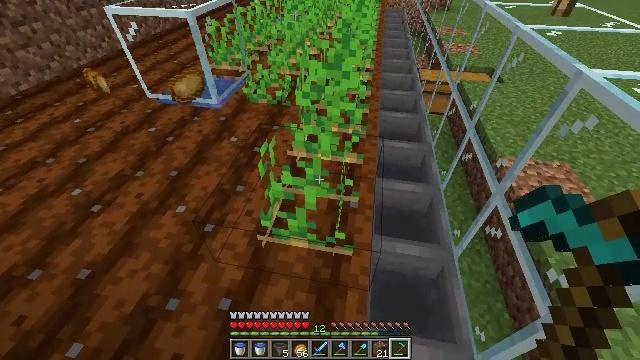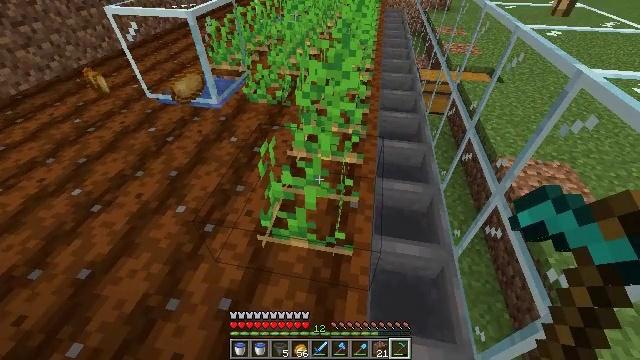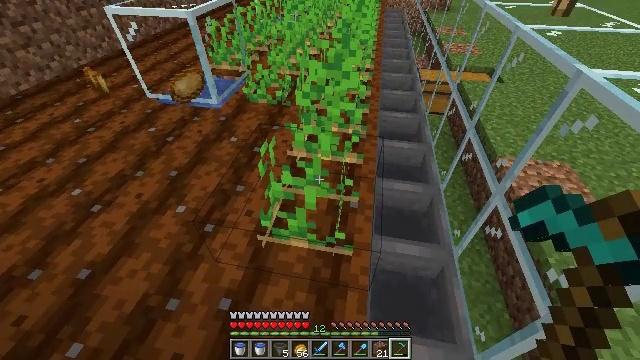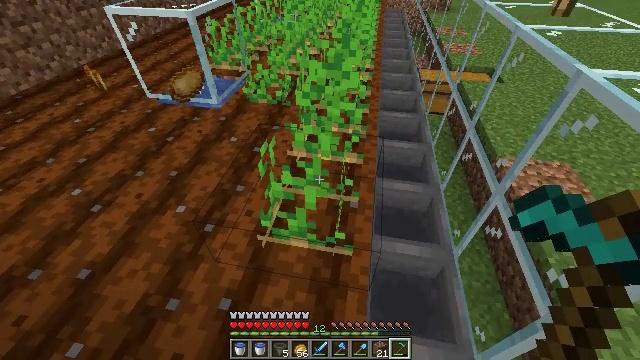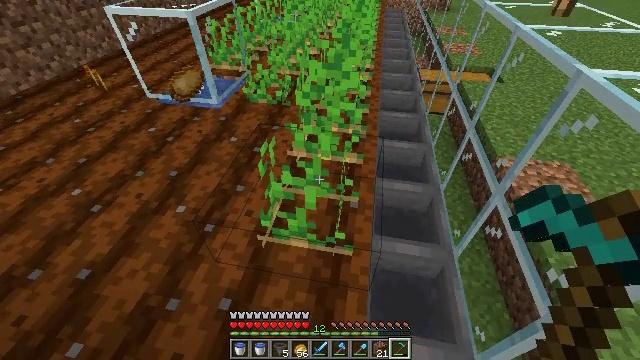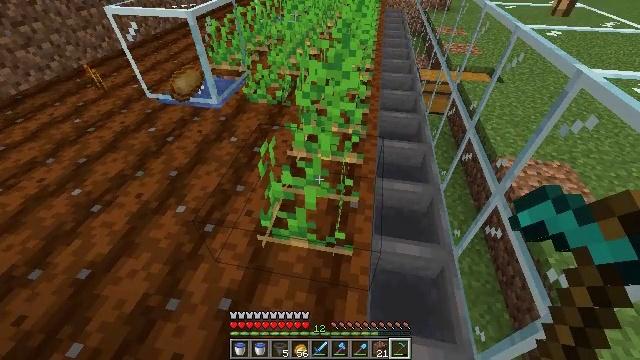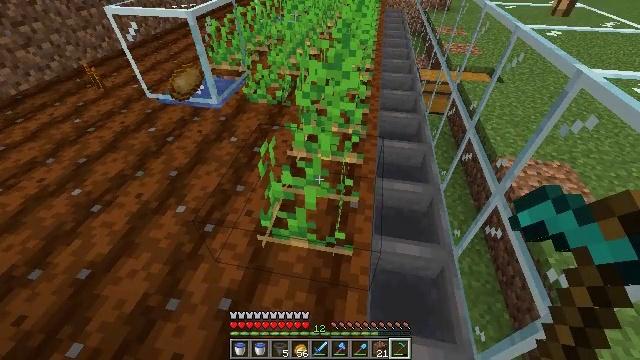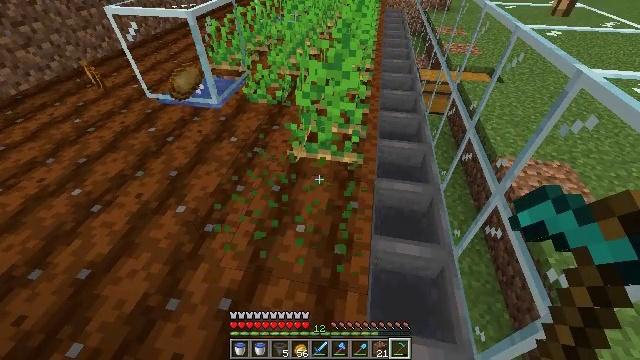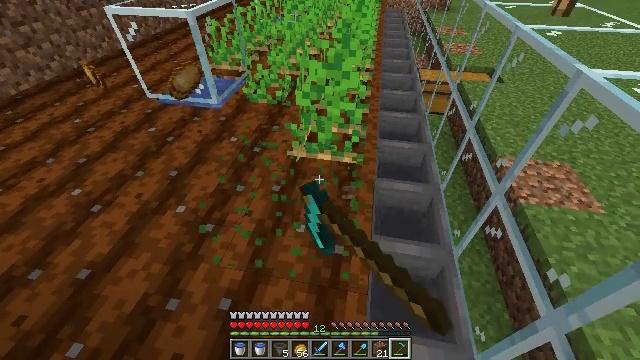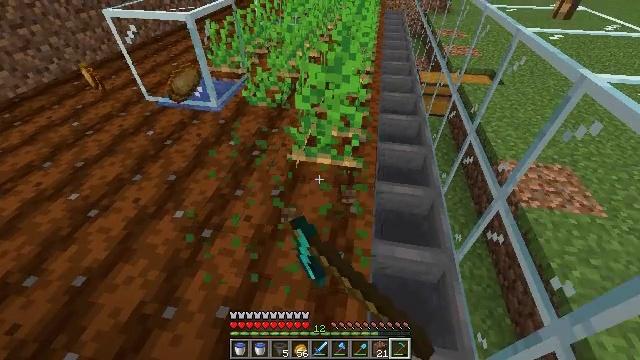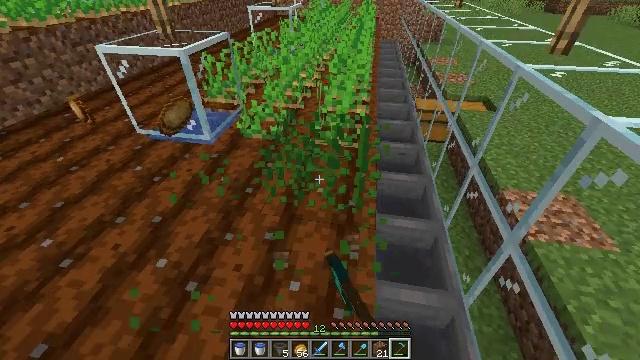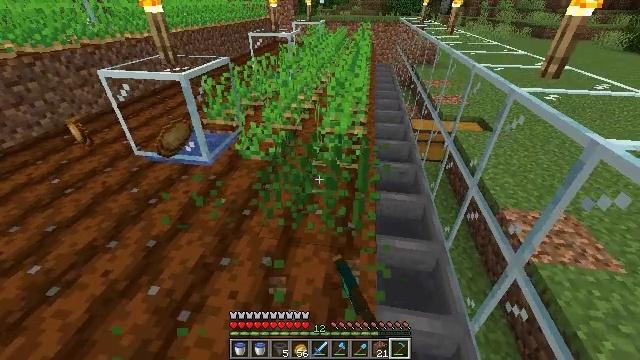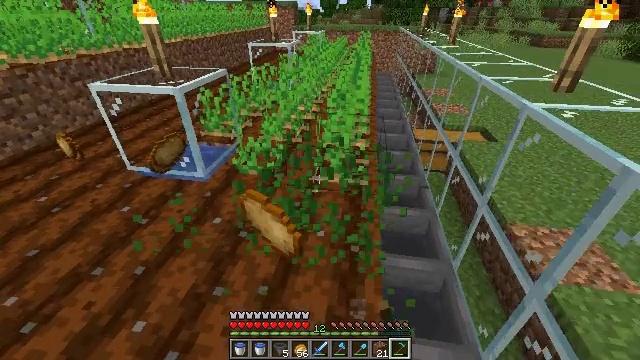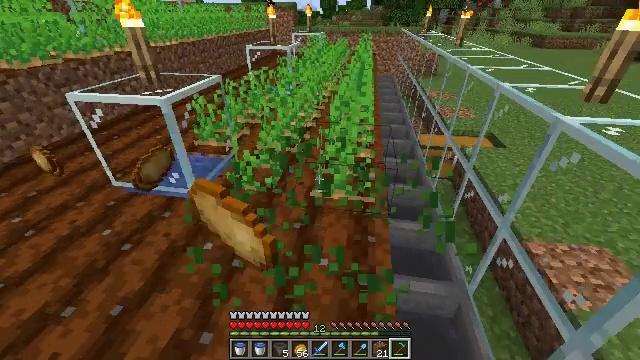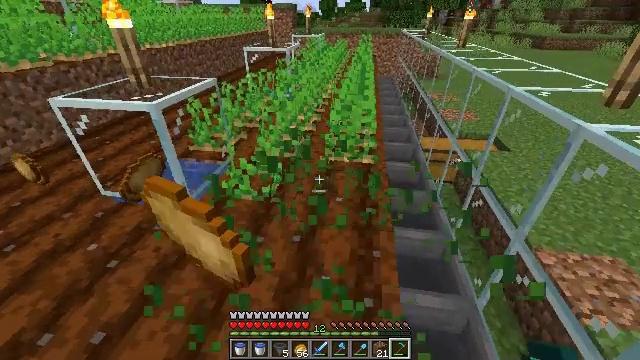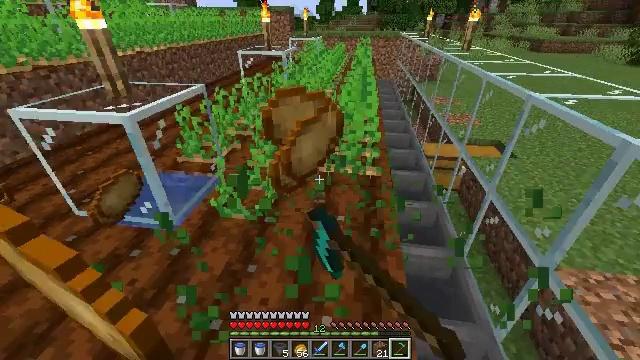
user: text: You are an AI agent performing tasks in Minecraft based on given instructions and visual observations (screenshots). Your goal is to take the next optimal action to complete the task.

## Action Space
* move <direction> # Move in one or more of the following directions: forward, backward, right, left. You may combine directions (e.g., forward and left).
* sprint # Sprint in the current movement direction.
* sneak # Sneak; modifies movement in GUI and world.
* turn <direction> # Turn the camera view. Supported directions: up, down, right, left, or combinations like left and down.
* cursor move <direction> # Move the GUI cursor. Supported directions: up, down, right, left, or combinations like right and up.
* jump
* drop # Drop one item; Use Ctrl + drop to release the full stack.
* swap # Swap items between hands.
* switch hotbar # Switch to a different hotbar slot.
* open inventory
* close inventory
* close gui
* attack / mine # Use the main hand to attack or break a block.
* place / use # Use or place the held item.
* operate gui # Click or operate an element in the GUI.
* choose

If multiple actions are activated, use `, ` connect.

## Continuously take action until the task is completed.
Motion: motion action
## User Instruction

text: Collect potatoes from the garden.
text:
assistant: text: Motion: no_op
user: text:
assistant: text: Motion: no_op
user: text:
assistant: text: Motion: no_op
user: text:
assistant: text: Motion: no_op
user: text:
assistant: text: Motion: no_op
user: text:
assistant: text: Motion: no_op
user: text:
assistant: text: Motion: attack / mine
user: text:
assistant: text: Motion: attack / mine
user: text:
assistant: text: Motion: move forward, attack / mine
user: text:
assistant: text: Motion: move forward, turn up, attack / mine
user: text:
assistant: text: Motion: move forward, turn up
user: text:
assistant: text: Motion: move forward, turn up
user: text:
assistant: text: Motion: move forward
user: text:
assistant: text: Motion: move forward, attack / mine
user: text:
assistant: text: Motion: move forward, attack / mine
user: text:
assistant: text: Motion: move forward, turn right and up, attack / mine
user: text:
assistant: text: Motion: move forward
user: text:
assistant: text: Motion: move forward, attack / mine
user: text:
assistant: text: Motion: move forward, attack / mine
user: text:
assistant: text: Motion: move forward, turn right, attack / mine
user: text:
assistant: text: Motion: move forward, turn right, attack / mine
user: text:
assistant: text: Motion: move forward, attack / mine
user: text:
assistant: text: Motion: move forward, attack / mine
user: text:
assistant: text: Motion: move forward, attack / mine
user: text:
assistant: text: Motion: move forward, attack / mine
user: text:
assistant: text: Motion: move forward
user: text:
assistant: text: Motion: move forward, attack / mine
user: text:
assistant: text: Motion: move forward, attack / mine
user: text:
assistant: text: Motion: move forward, attack / mine
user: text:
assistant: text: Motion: move forward